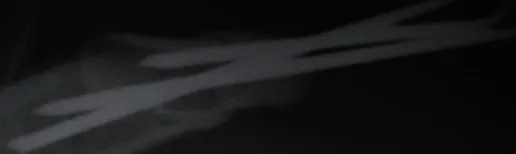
Postoperative Radiograph.
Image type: radiology (x_ray)